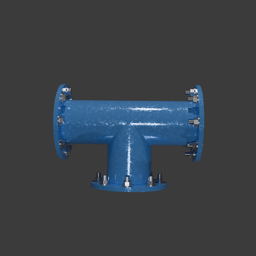
Label: tools